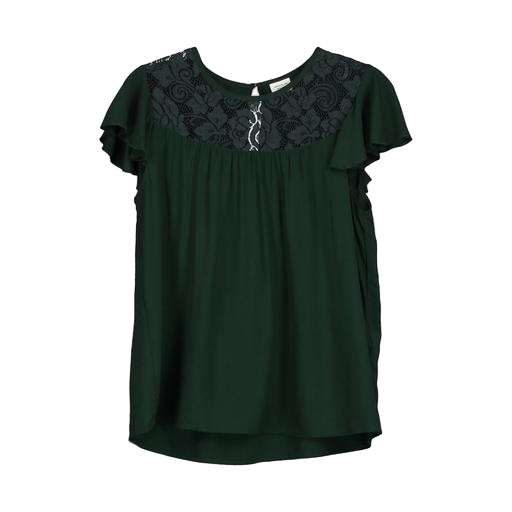
green lace-panel top, lace-yoke t-shirt, green exclusive lace tee, white background